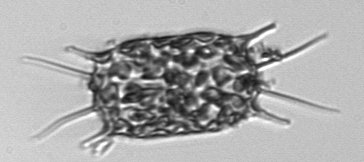
Label: Odontella